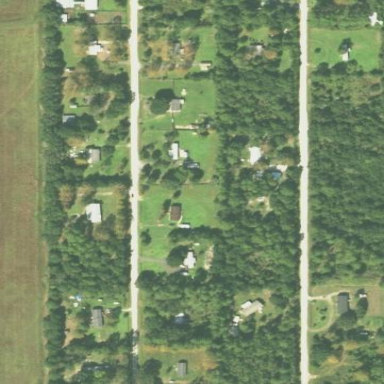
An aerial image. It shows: Residential area composed of single-family homes.